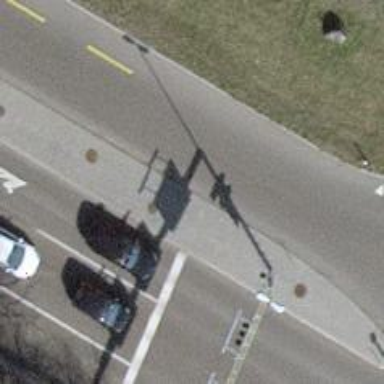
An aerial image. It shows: Secondary road with asphalt surface.